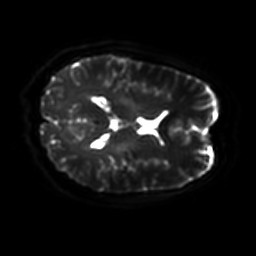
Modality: DWI
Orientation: axial
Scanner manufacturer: philips
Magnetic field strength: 7 T
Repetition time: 9.612 s
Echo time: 0.073 s